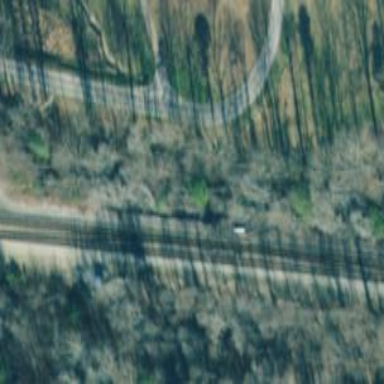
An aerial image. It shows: Railway track.